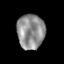
Tissue: prostate
Cell type: Myeloid cells
Senescence score: 0.6994
Nuclear area (px): 930
Mean DAPI intensity: 144.222